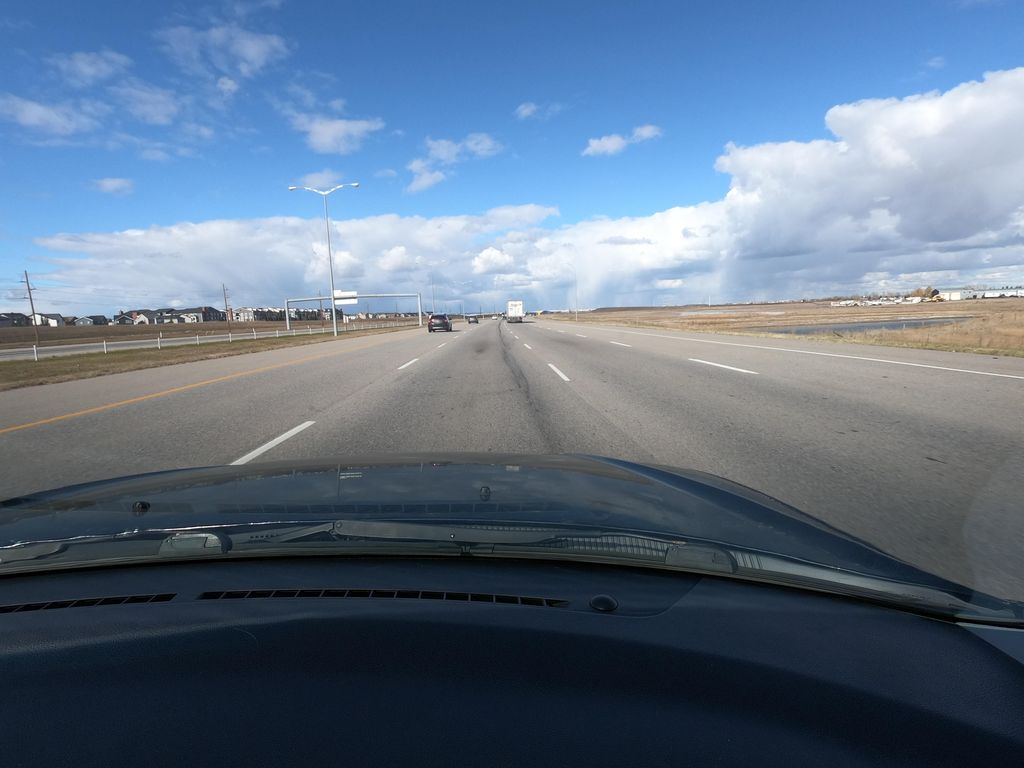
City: calgary